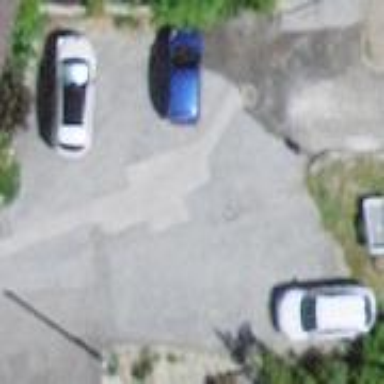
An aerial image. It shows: Parking area.